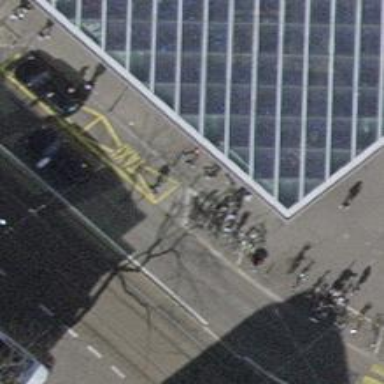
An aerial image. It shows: Bicycle parking area with stands.